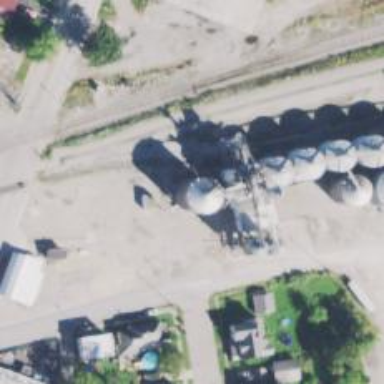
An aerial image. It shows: Silo.